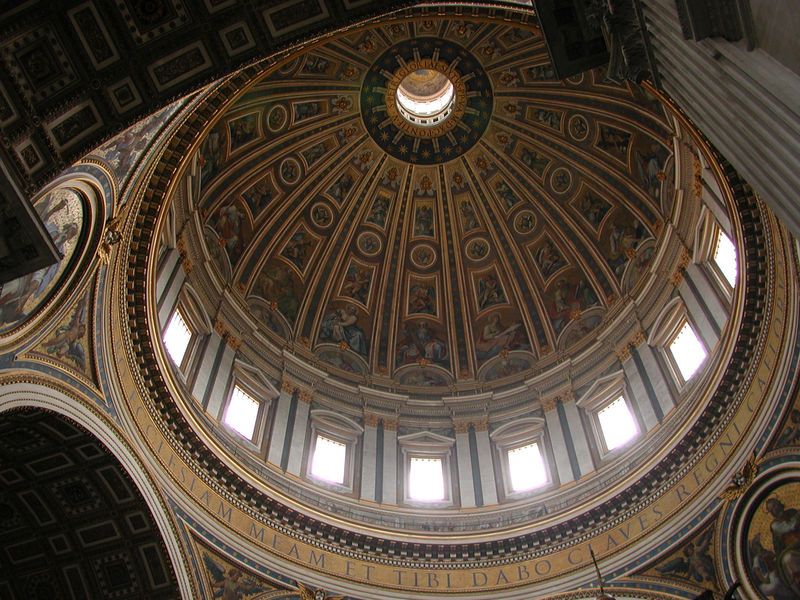
Titel: Petersdom, Kuppel
Künstler: Michelangelo
Standort: Rom, S. Pietro (EU - I - Latium)
Schlagwörter: blau, flügel, gemälde, fenster, laterne, licht, pfeiler, schwarz, weiss, ornament, kirche, gold, kreis, rund, putto, schrift, farben, kuppel, inschrift, stuck, foto, gewölbe, loch, buchstaben, mosaik, kathedrale, rom, kapitell, öffnung, gesims, fresken, kassetten, deckengemälde, ädikula, petersdom, froschperspektive, vierung, regni